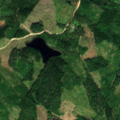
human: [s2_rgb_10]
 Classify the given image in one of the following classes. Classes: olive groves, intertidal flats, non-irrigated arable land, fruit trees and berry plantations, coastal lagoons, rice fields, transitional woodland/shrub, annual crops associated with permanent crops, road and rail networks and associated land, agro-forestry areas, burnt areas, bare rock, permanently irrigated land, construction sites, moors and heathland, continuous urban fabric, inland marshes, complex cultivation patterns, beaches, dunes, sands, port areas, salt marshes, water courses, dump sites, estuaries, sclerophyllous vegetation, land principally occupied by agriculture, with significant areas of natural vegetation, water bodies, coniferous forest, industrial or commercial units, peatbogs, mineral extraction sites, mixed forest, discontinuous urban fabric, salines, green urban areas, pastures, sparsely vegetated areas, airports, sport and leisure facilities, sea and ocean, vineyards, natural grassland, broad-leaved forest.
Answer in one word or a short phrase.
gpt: broad-leaved forest, coniferous forest, mixed forest, transitional woodland/shrub, water bodies